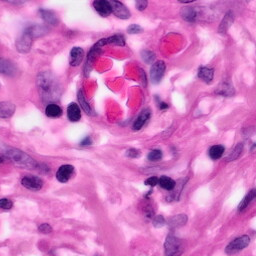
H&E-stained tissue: Pancreatic